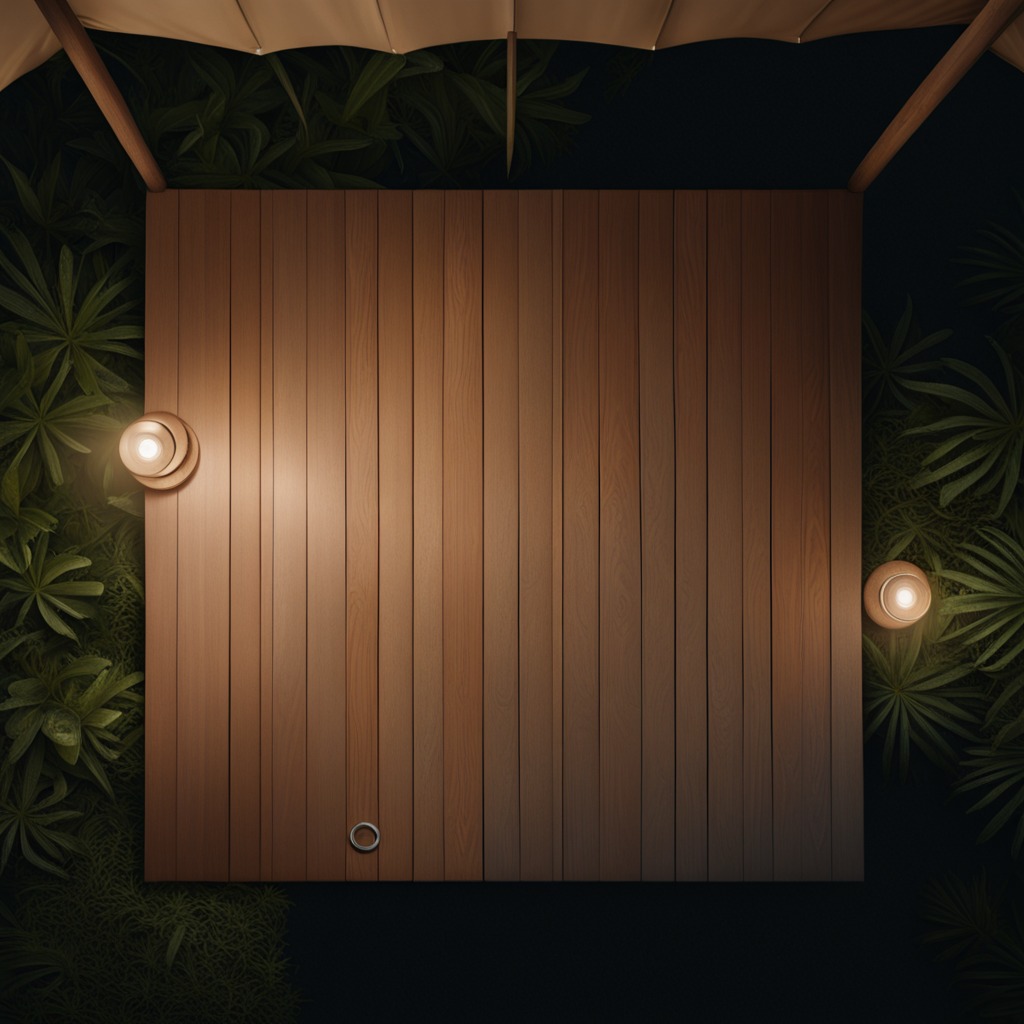
A flat metal washer is lying on the wooden table.